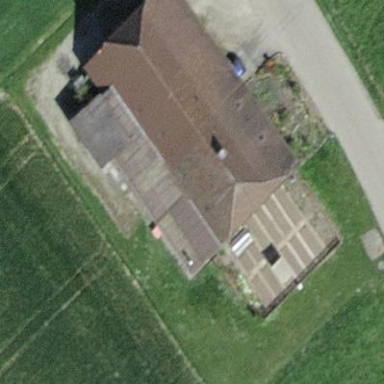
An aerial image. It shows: Farm building.